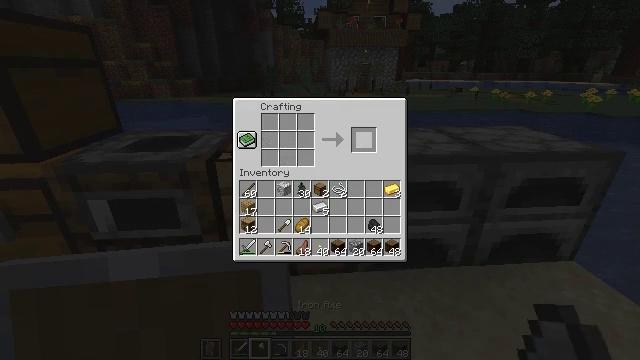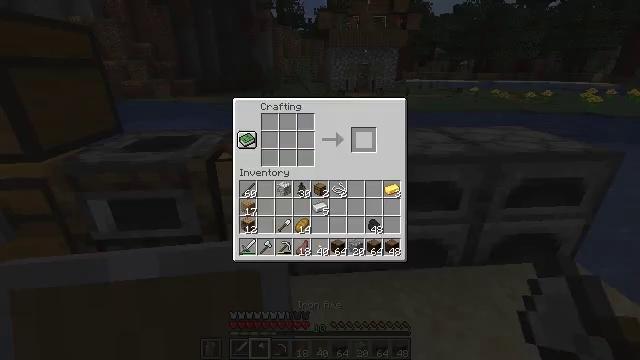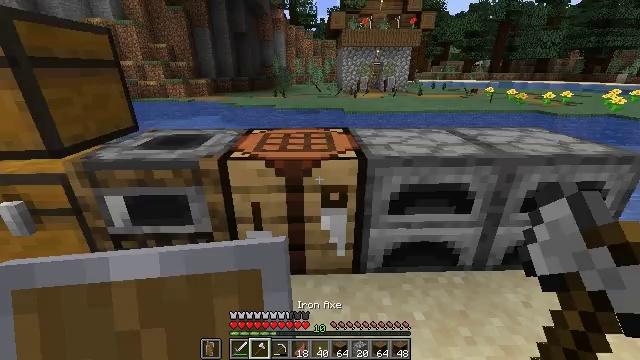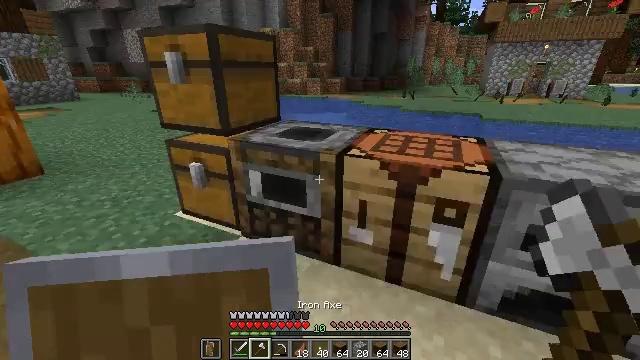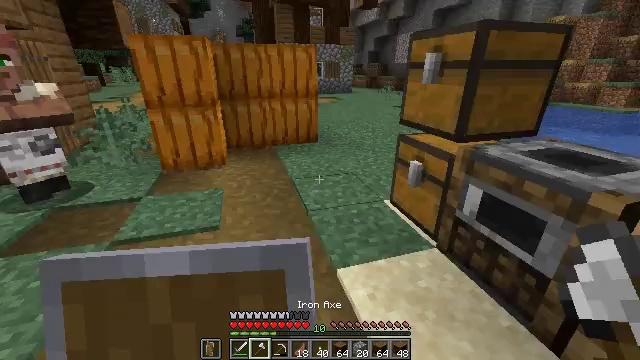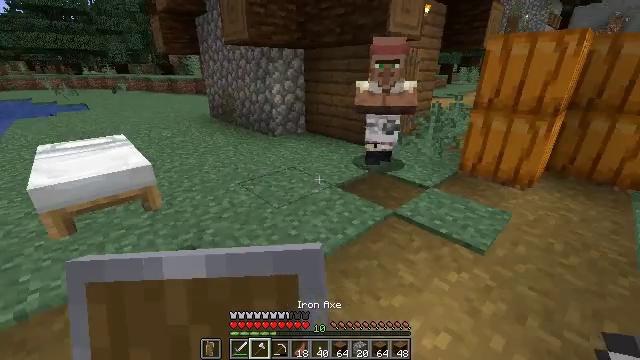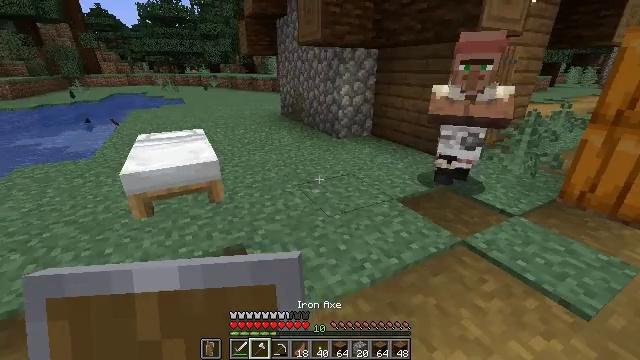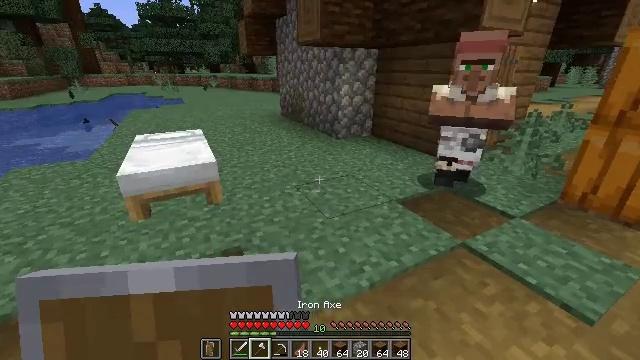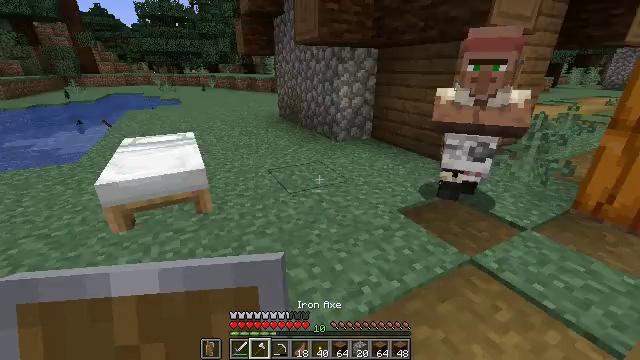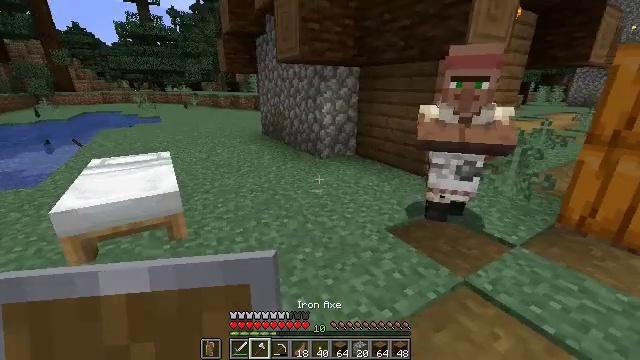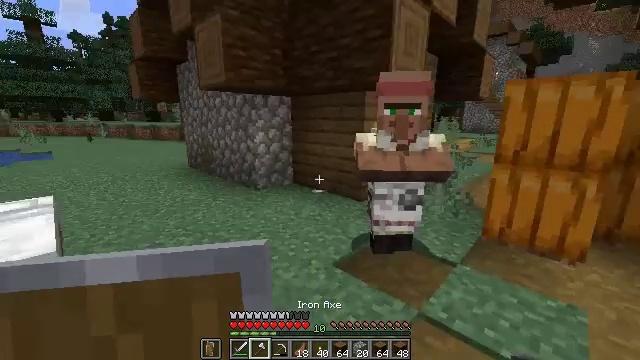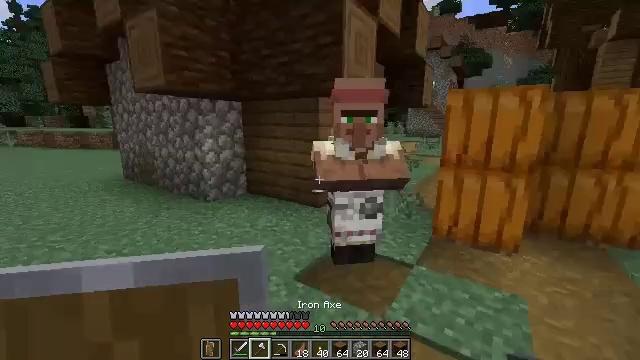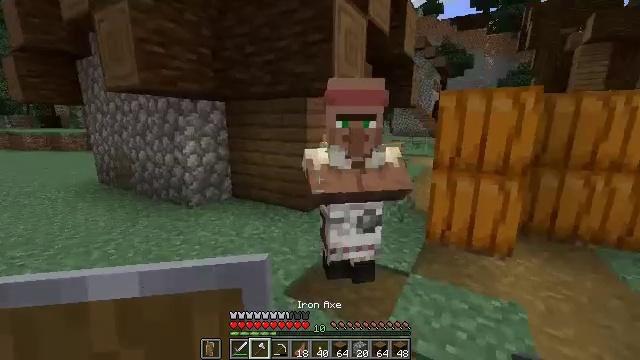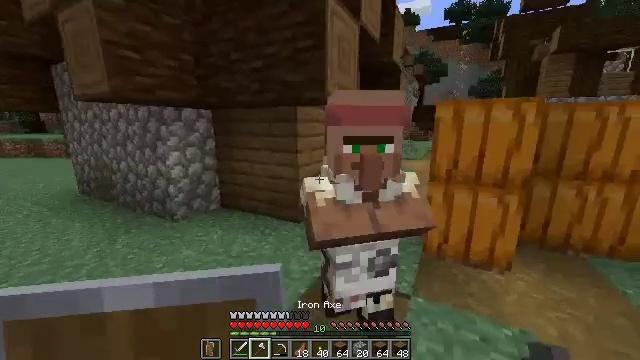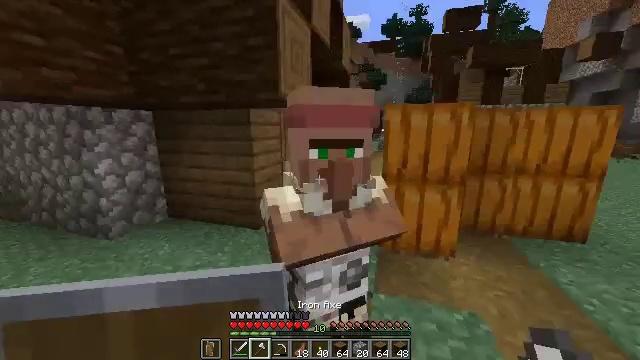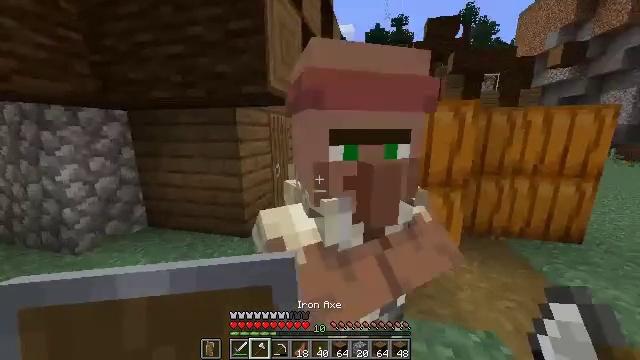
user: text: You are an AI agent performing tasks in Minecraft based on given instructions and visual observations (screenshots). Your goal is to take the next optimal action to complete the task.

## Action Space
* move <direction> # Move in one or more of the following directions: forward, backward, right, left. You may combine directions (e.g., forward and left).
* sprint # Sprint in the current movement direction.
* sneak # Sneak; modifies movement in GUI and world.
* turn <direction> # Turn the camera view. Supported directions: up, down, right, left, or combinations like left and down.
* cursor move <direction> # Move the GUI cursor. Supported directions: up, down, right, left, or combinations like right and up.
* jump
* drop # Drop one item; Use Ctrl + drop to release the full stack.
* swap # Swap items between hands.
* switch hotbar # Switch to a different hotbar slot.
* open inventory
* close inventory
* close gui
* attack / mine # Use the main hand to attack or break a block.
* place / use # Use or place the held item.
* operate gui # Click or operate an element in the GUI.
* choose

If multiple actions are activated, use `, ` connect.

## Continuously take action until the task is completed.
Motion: motion action
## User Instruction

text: Remove the large fern from the terrain.
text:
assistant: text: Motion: sneak, open gui
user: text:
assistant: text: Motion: sneak, cursor move left
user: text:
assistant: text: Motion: turn left, close gui
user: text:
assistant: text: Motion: move forward, turn left, open inventory
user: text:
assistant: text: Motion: move forward, turn left
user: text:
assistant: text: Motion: move forward, turn left
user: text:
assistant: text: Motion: move forward
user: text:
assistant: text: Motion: move forward
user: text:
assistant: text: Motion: move forward, turn right and up
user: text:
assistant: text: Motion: move forward, turn right and up
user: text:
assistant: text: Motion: move forward, turn right and up
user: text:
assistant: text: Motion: move forward, sprint, turn right
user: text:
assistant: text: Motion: move forward, sprint, turn right
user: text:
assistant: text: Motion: move forward, sprint, turn right
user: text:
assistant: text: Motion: move forward, sprint, turn right
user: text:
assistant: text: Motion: move forward
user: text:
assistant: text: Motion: move forward
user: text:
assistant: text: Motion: move forward and move right, turn right
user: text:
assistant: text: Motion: move forward and move right
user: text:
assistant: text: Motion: move forward and move right
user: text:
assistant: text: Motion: move forward and move right
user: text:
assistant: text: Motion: move forward
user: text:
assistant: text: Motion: move forward and move left
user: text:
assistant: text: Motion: move forward and move left
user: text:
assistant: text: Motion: move forward and move left
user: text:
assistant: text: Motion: move forward and move left, turn right and up
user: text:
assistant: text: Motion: move forward and move left, turn right and up
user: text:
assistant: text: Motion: move forward, turn right and up
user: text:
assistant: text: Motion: move forward
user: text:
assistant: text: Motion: move forward, sprint